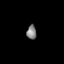
Tissue: prostate
Cell type: T cells
Senescence score: 0.2603
Nuclear area (px): 136
Mean DAPI intensity: 129.184